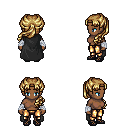
a pixel art fantasy rpg character, female body template, human, dark skin, black cape, gold greaves, blonde princess hairstyle, white cloth bandages, ghillies, four views (front, back, left, right), 2x2 character sprite sheet, small pixel art, hard edges, no anti-aliasing